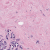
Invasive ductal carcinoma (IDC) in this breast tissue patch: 0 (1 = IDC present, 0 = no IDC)